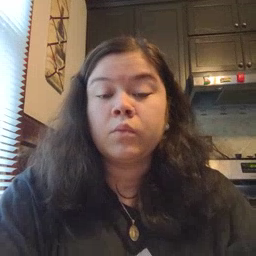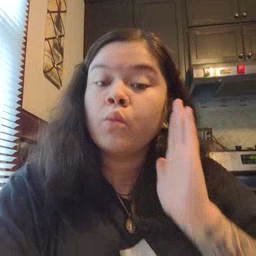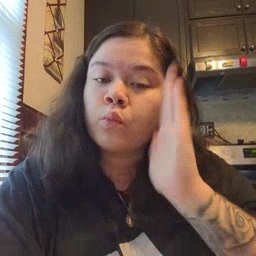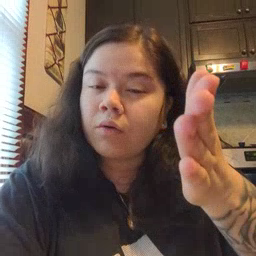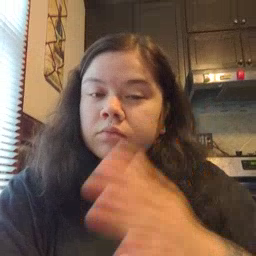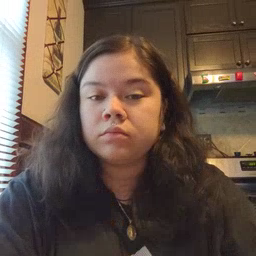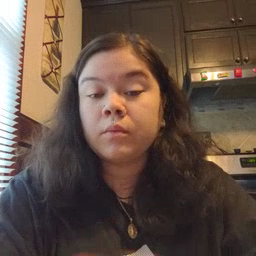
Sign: will